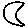
Label: moon